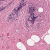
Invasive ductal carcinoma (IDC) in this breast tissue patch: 0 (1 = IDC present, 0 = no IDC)